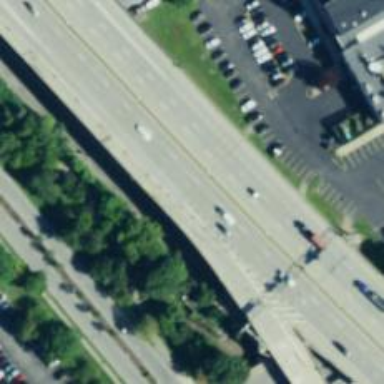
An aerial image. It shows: Viaduct bridge on asphalt motorway.